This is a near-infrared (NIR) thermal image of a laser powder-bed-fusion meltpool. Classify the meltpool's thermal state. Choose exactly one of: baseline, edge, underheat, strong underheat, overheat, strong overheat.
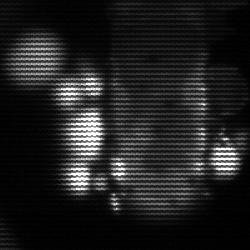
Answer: strong underheat